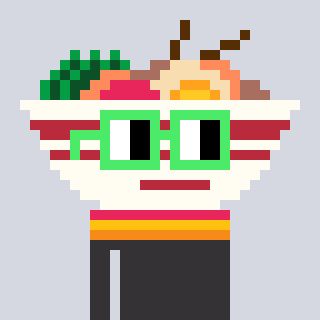
a pixel art character with square light green glasses, a noodles-shaped head and a grayscale-colored body on a cool background